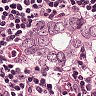
Metastatic tissue present: yes